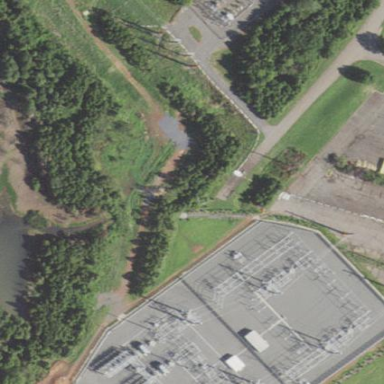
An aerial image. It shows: Power substation with transmission level designation. It is enclosed by fence.